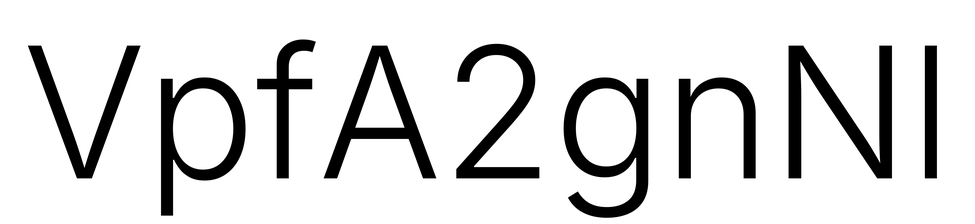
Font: Inter_Light